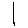
Label: line